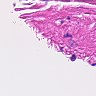
Metastatic tissue present: no